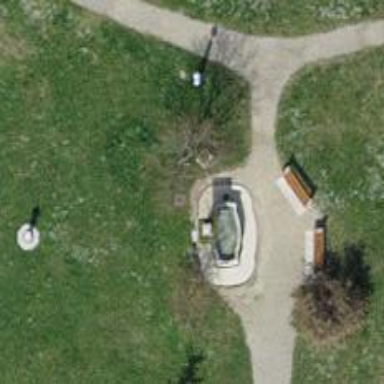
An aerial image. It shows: Fountain.